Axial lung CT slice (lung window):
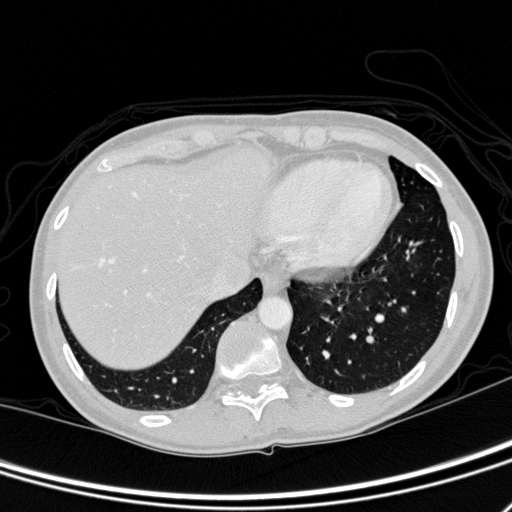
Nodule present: no